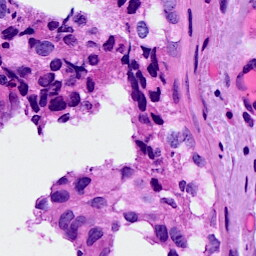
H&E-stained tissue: Breast